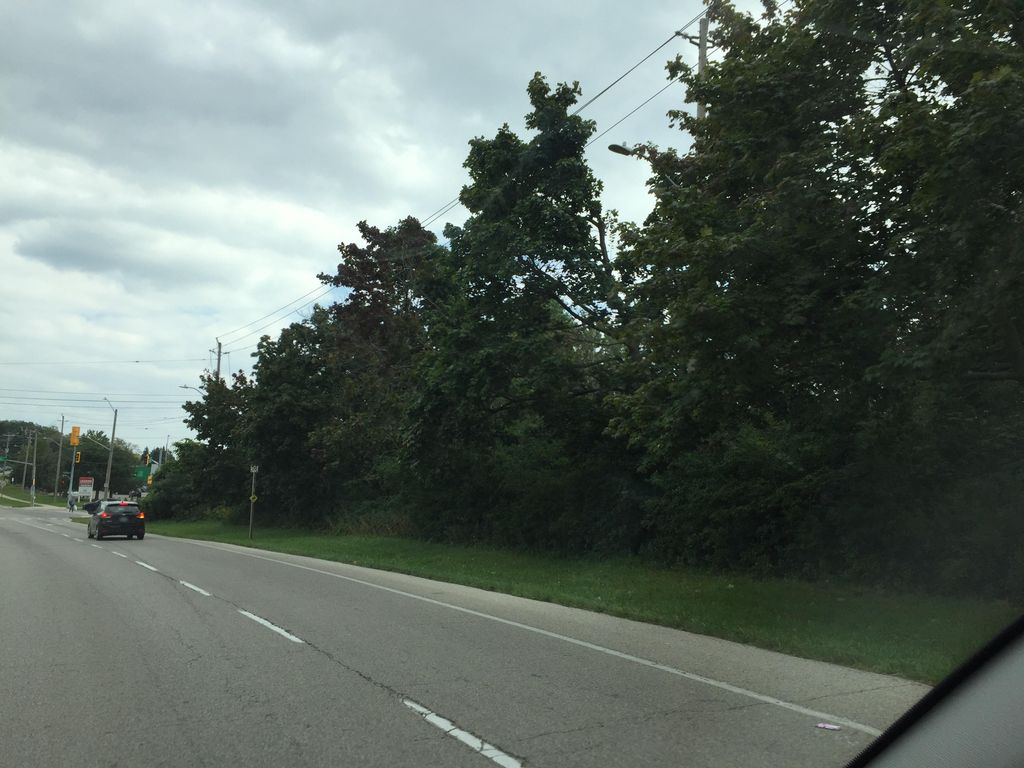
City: kitchener-waterloo